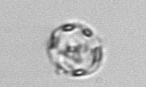
Label: Thalassiosira